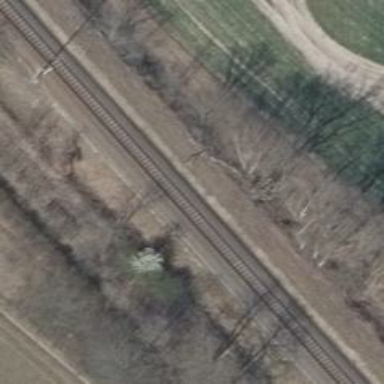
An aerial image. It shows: Railway signal.